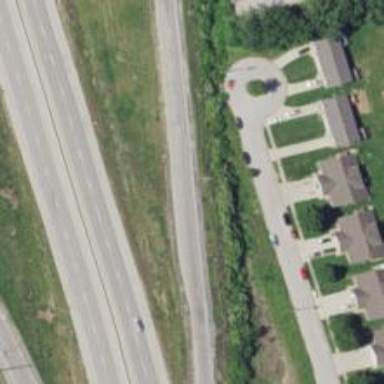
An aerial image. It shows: Trunk link highway.